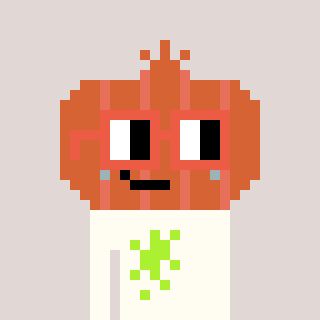
a pixel art character with square orange glasses, a onion-shaped head and a grayscale-colored body on a warm background